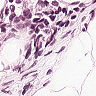
Metastatic tissue present: yes